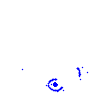
Particle: pion